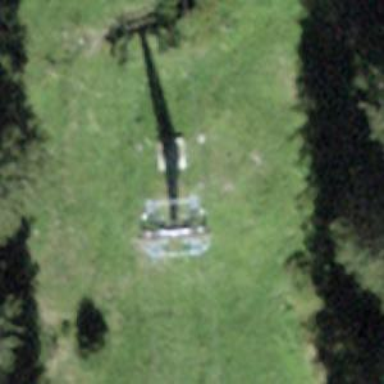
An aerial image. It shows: Pylon for aerialway.